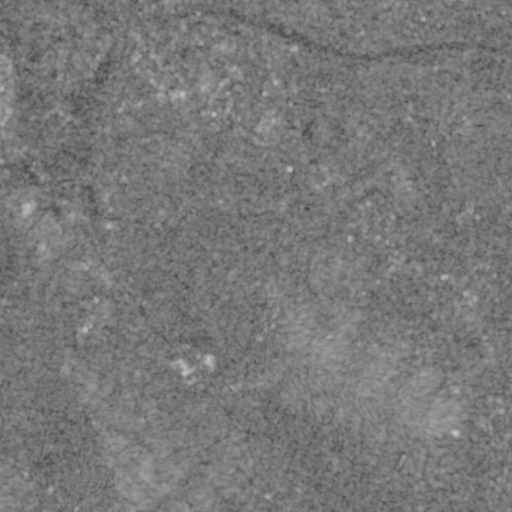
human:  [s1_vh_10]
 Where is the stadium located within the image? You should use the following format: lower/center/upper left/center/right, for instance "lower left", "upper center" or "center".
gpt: The stadium is located in the center left of the image.
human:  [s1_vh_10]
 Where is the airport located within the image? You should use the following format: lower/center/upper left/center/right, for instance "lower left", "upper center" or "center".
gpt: There is no airport in the image.

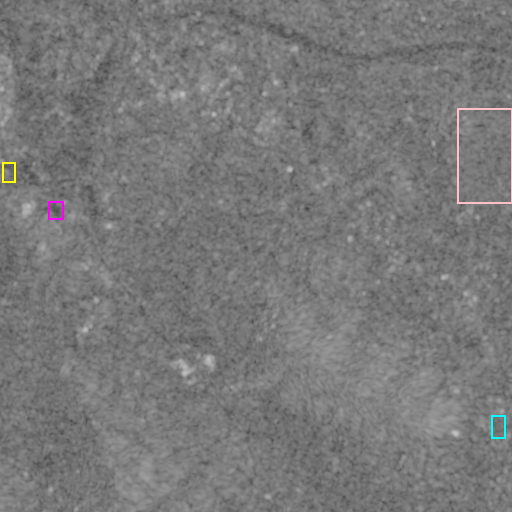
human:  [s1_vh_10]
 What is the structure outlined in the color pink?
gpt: The structure outlined in pink is a crop field.
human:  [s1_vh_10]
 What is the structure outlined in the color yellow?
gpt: The structure outlined in yellow is a park.
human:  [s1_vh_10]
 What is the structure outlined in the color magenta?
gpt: The structure outlined in magenta is a stadium.
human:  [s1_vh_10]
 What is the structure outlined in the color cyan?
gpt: The structure outlined in cyan is a track.
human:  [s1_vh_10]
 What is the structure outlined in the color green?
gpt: There is no green outline.